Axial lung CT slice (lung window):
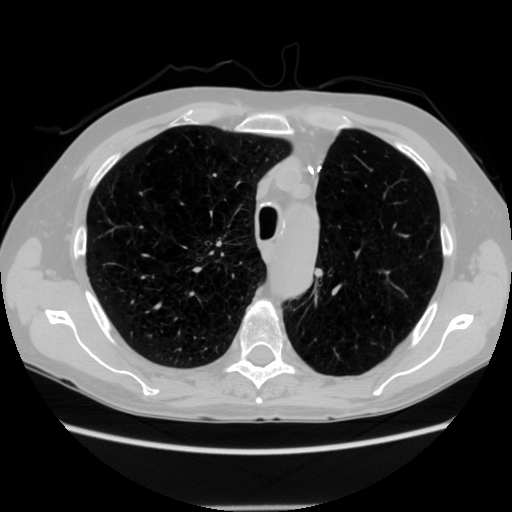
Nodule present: no